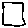
Label: square